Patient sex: M
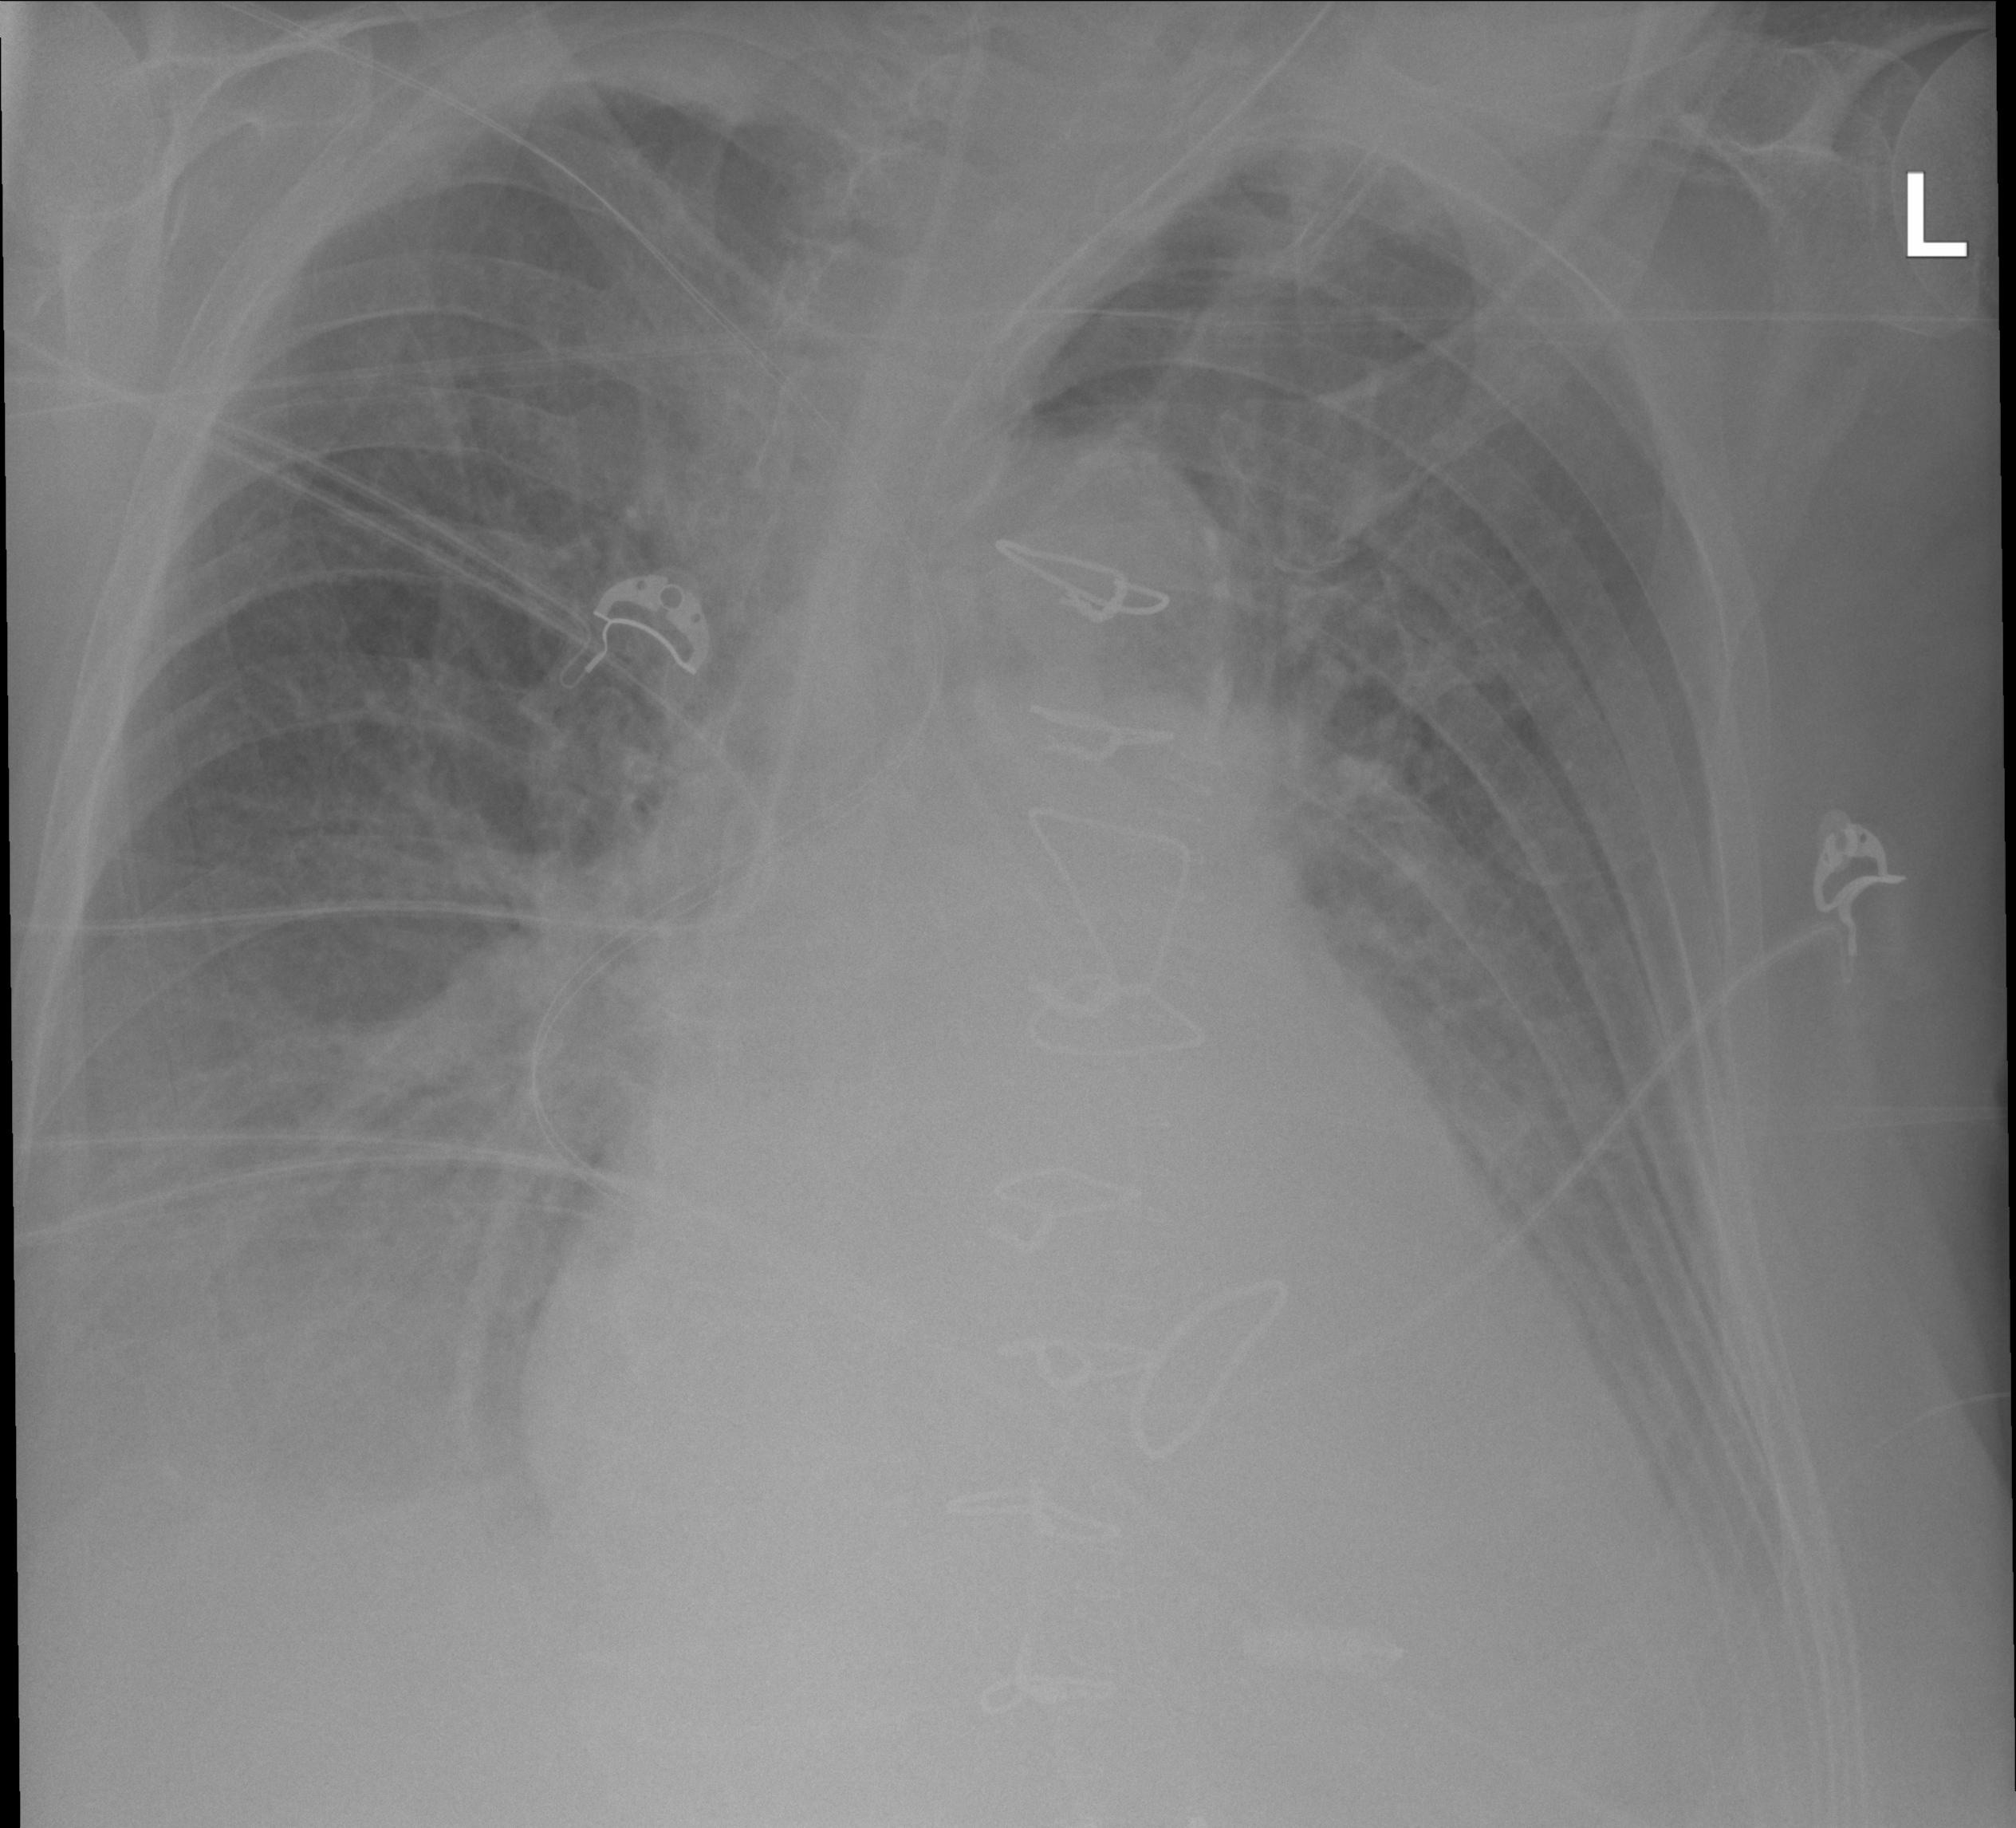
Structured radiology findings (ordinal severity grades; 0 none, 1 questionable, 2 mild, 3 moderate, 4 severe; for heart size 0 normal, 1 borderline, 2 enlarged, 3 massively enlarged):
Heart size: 2
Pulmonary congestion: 2
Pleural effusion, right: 3
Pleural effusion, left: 2
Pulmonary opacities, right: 0
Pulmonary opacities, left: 0
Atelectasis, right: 2
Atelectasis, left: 2